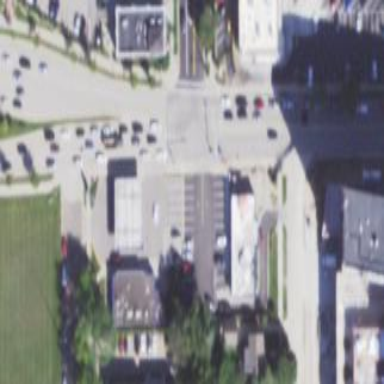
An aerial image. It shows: Retail area.